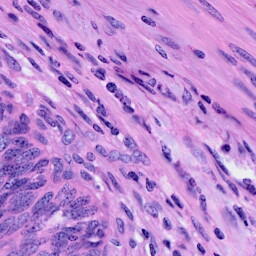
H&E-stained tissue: Cervix